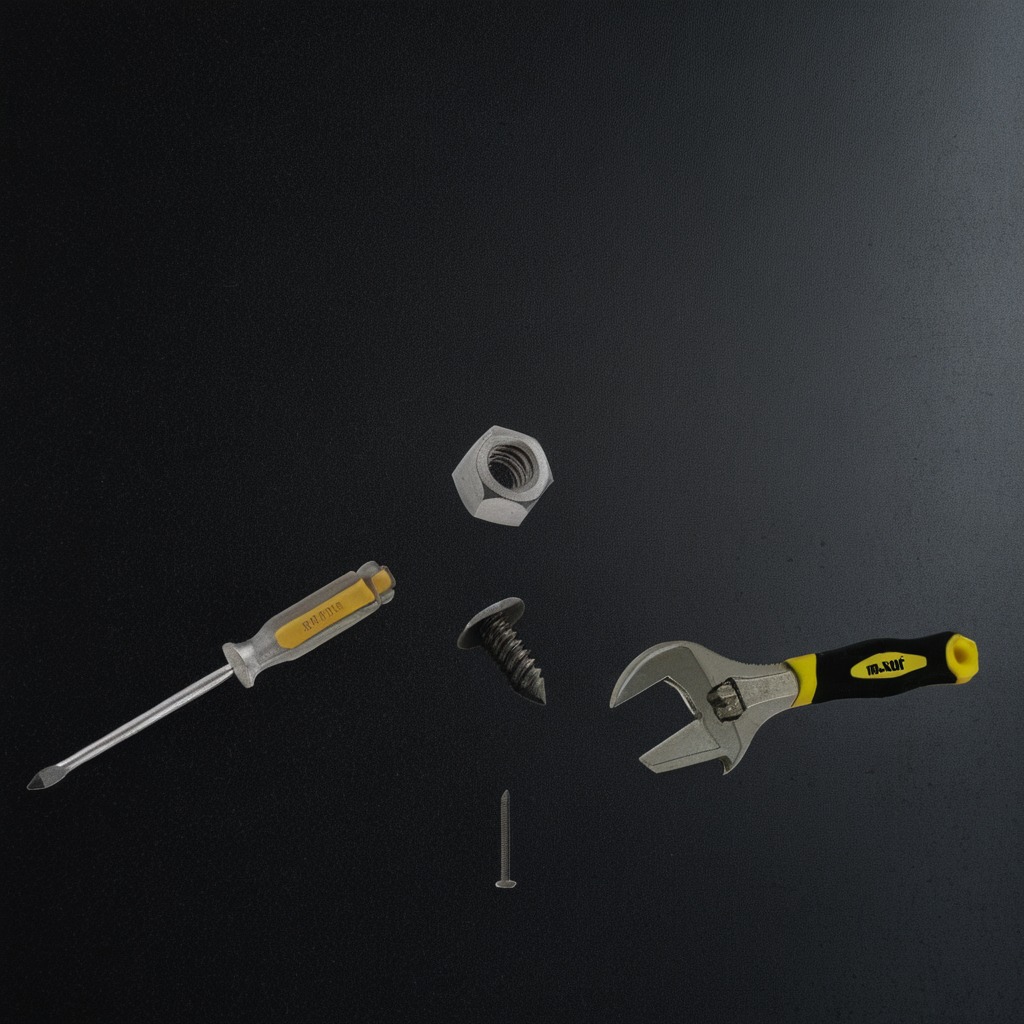
A metal machine screw, an iron nail, a screwdriver, a metal nut, and a wrench are lying on a clean granite tabletop inside a workshop at night dim ambient light soft shadows worn but beneath the mat.